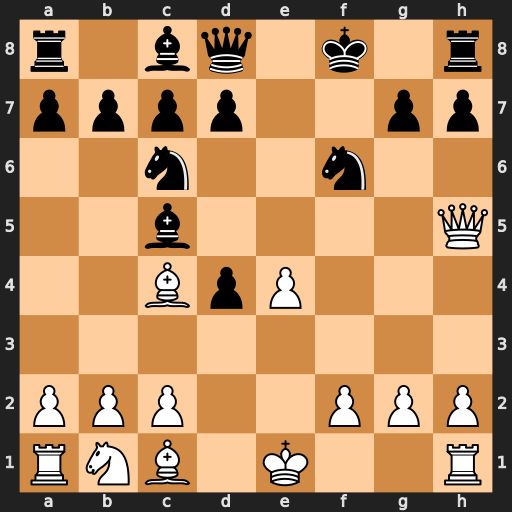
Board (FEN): r1bq1k1r/pppp2pp/2n2n2/2b4Q/2BpP3/8/PPP2PPP/RNB1K2R
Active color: w
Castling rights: KQ
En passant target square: -
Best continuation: Qf7#